Field crop: tomato
Growth stage: 1
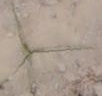
Species: cyperus